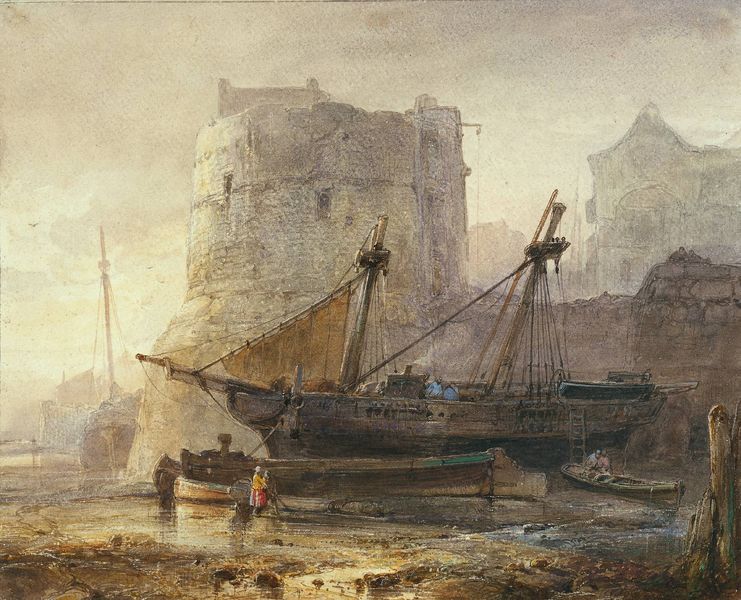
Titel: Schiff in einem französischen Hafen
Künstler: Wijnandus J.J. Nuyen
Standort: Amsterdam
Institution: Rijksmuseum
Schlagwörter: blau, felsen, gemälde, himmel, mann, meer, vogel, wasser, weiß, wolken, aquarell, gelb, landschaft, menschen, see, ufer, braun, fenster, frankreich, frau, grau, licht, männer, zeichnung, ölbild, gebäude, rot, rock, alt, jacke, mensch, stein, steine, öl, morgen, pfähle, spiegelung, kirche, mantel, paar, schräg, boot, rund, turm, küste, schiff, schiffe, segel, segelboot, strand, düster, fassade, vedute, fischer, mast, segelschiff, trocken, mauer, dunst, nebel, arbeiter, bug, hafen, masten, romantik, ölgemälde, kutter, turner, gestalt, taue, ebbe, verfall, ruine, antike, burg, neblig, leuchtturm, watt, festung, ruinen, trüb, kaputt, wrack, atmosphäre, filigran, netz, hafenbecken, hubert robert, kurg, pulverturm, gestrandet, rumpf, beiboot, boote, stadt, veduten, land, holz, ring, bogen, segek, riune, leiter, balken, rauch, vögel, rochelle, arbeit, kamin, häuser, wellen, rettungsbot, rettungboot, krähenkorb, rettungsboot, hängen, seile, flaschenzug, ladung, hafenstadt